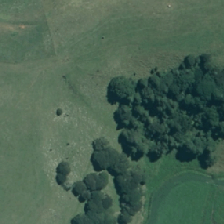
Land cover: broadleaved_indigenous_hardwood